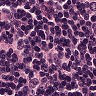
Metastatic tissue present: yes